Question: I'm experimenting with a UI concept where my views are laid out like a net and the user can swipe in different directions to navigate through the app. Here's a very rough mockup:

I understand I can use UISwipeGestureRecognizers to trigger animations, but I'd really like to move the views WITH the user's finger as they swipe, like Clear for iPhone does when you swipe up or down, or like Readability & Reeder do when you swipe back.
Any ideas how I might achieve this?
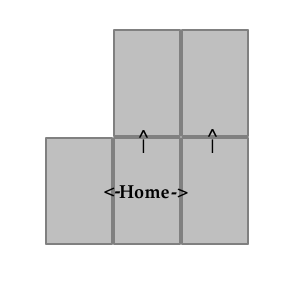
Answer: Have a look at the example for handling touch events directly, especially UIResponder's touches moved : <URL>